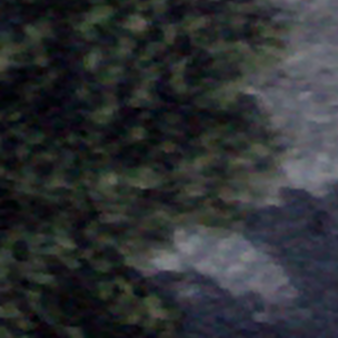
Label: other